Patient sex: F
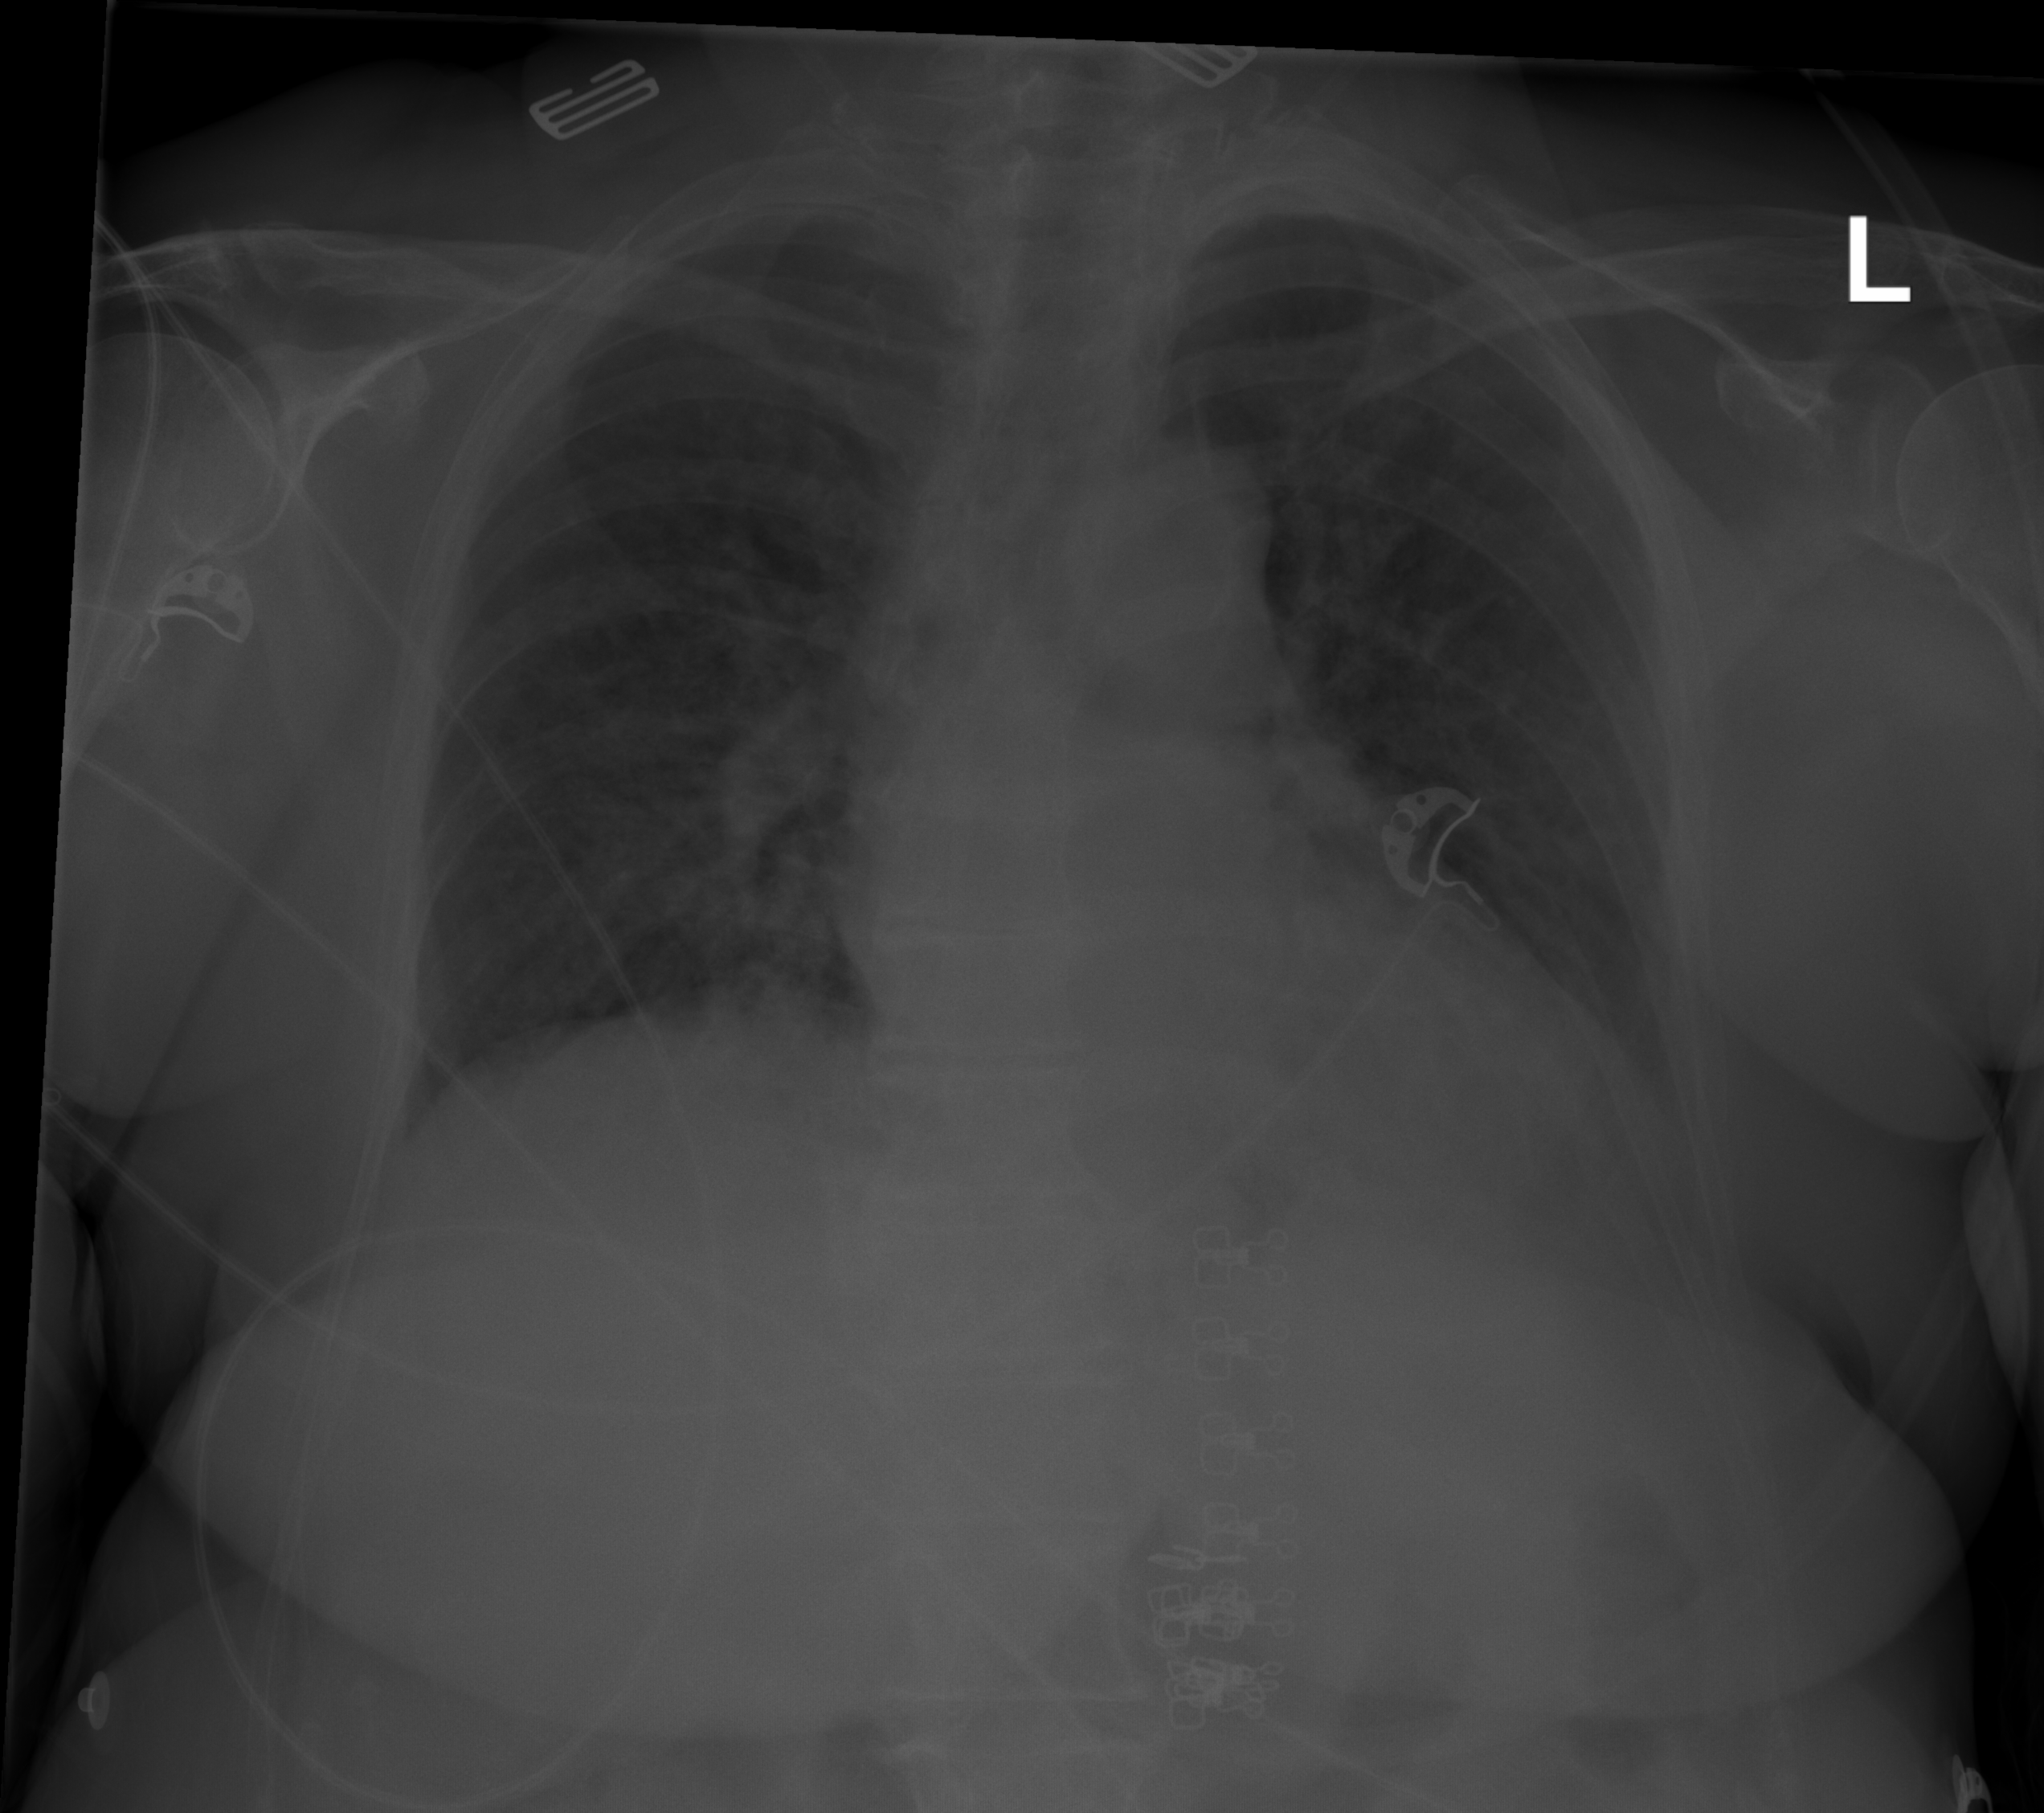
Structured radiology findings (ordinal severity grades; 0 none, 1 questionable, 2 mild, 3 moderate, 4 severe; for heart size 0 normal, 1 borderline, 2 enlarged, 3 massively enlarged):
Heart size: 2
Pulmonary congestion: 2
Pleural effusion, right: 0
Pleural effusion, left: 0
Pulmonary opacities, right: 3
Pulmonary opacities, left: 2
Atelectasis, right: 0
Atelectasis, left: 0